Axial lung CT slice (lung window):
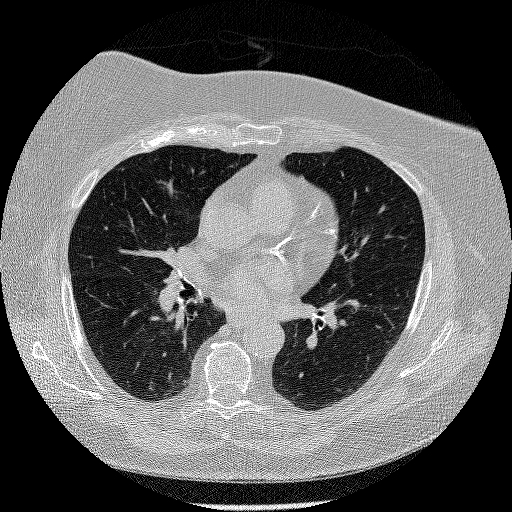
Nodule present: no